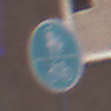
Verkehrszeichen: GemeinsamerGehUndRadweg
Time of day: MorningAfternoon
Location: Outdoor (Urban)
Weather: Overcast
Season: NotSpecified
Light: Natural